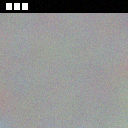
Screen state: on